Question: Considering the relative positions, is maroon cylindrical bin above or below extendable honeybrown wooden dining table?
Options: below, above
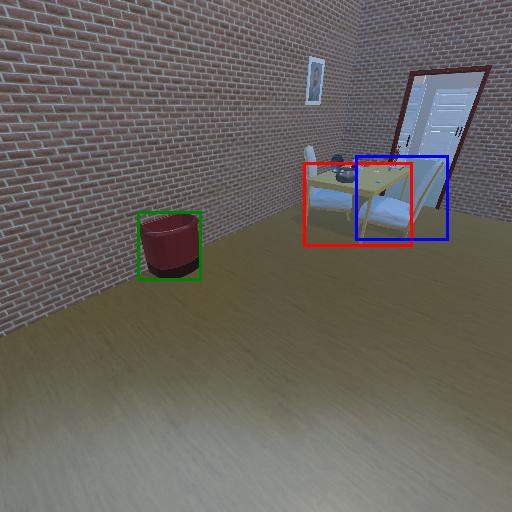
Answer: below